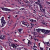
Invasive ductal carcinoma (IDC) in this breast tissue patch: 1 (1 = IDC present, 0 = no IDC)